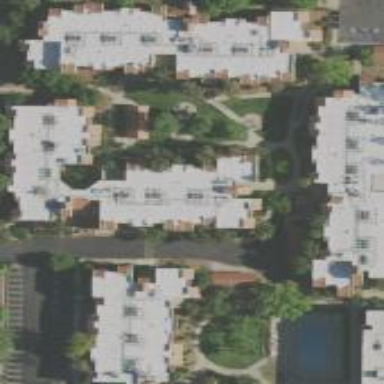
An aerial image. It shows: Residential building located in university campus.